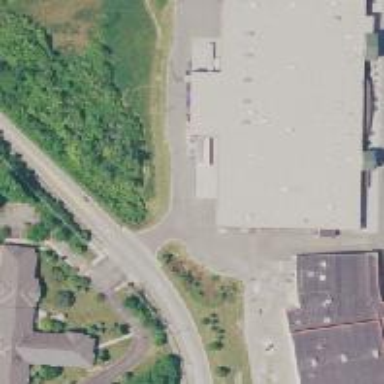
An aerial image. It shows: Supermarket building.